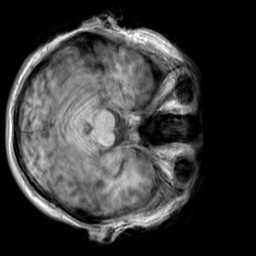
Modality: T1w
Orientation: axial
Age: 23
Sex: male
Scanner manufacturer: siemens
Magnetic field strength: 3 T
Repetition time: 2.3 s
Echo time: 0.00303 s